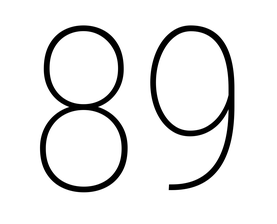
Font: Roboto_Condensed_Thin